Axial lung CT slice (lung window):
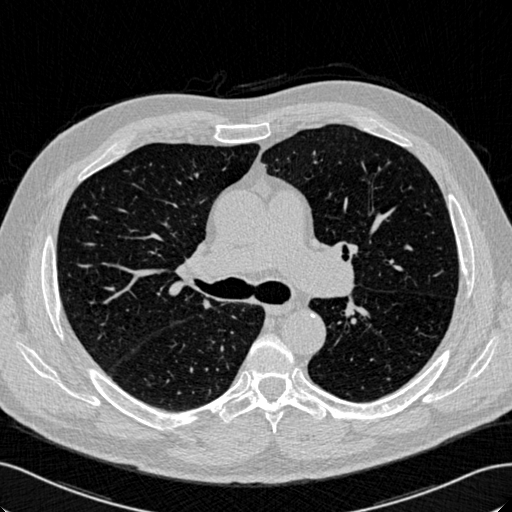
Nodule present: no